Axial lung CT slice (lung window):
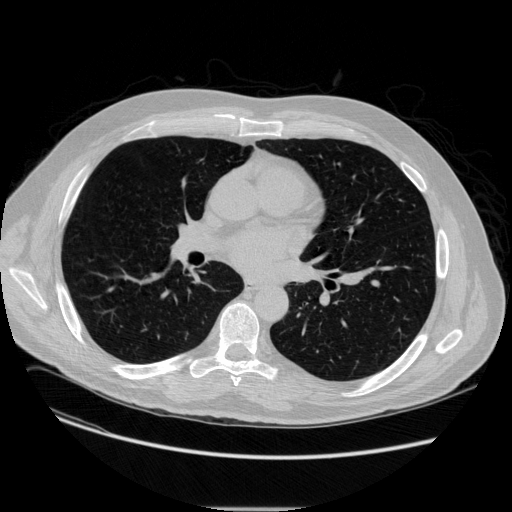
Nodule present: no